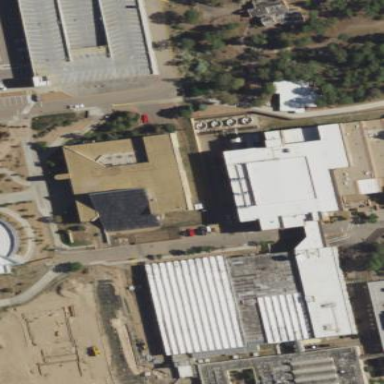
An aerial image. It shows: Library building.